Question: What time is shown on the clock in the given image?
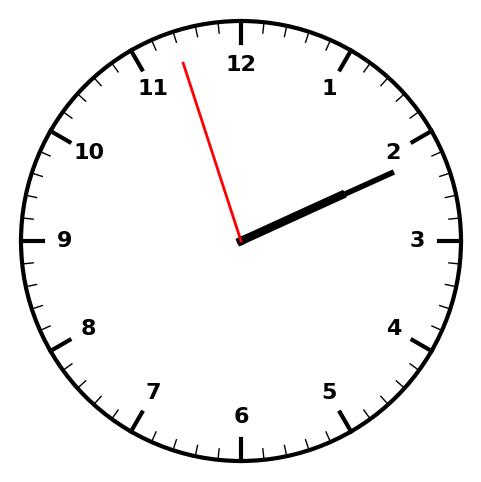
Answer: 02:10:57